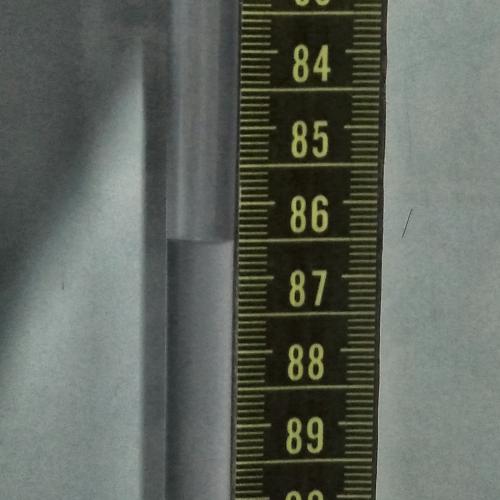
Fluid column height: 86.5 cm